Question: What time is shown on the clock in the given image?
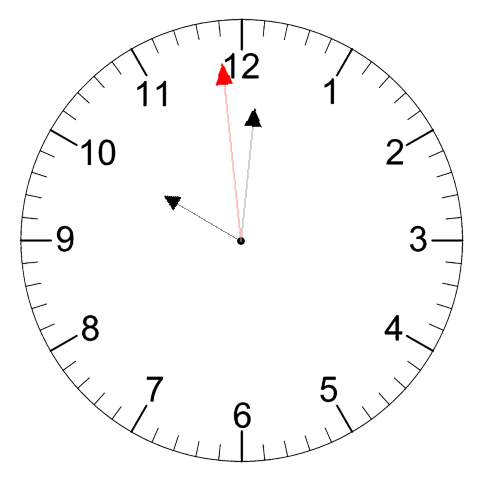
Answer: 10:00:59